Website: home-depot
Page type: payment
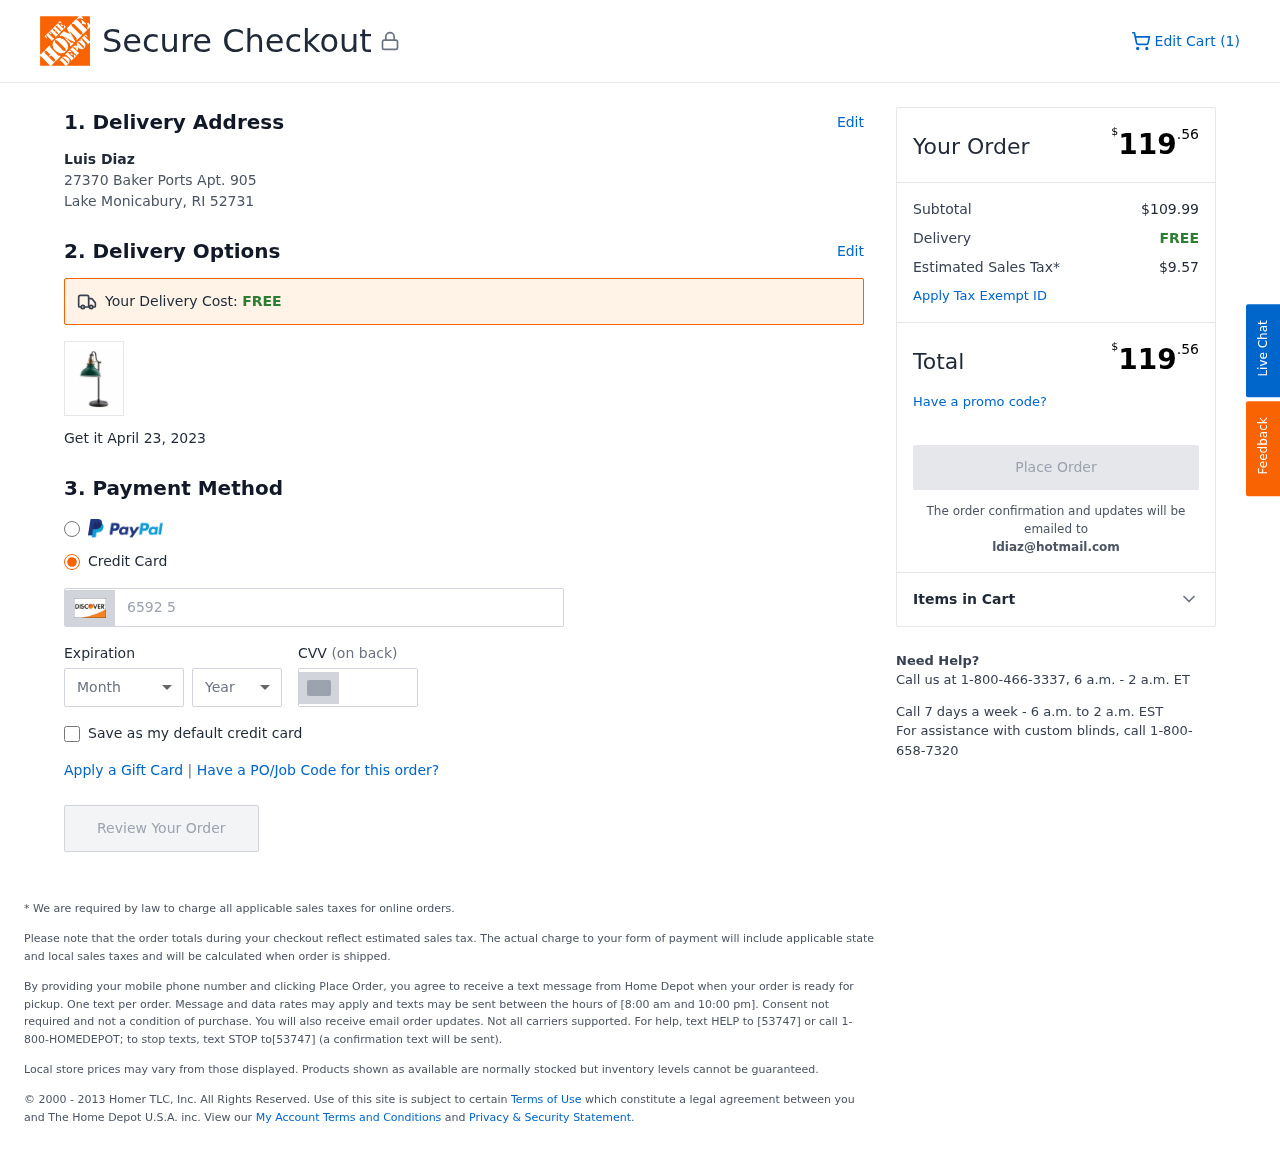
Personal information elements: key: PII_CARD_CVV
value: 865
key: PII_CARD_EXPIRY_MONTH
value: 04
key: PII_CARD_EXPIRY_YEAR
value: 29
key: PII_CARD_NUMBER
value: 6592 5163 8252 7907
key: PII_CITY_STATE_ZIP
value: Lake Monicabury, RI 52731
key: PII_EMAIL
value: ldiaz@hotmail.com
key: PII_FULLNAME
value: Luis Diaz
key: PII_STREET
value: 27370 Baker Ports Apt. 905
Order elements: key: ORDER_NUM_ITEMS
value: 1
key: ORDER_DELIVERY_DATE
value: April 23, 2023
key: ORDER_TOTAL
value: $119.56
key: ORDER_SUBTOTAL
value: $109.99
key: ORDER_SHIPPING_COST
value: FREE
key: ORDER_TAX
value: $9.57